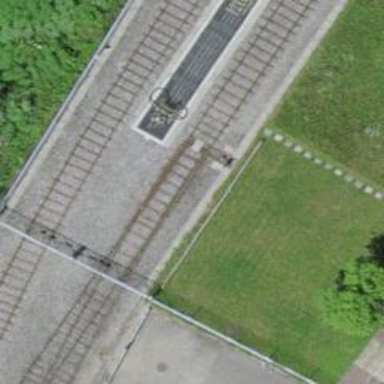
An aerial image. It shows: Single-track spur railway line.